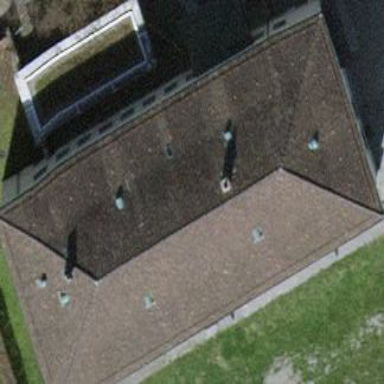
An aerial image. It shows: School building.